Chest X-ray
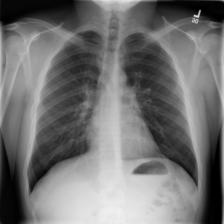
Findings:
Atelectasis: negative
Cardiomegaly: negative
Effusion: negative
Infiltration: negative
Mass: negative
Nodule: negative
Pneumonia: negative
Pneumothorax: negative
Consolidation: negative
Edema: negative
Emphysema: negative
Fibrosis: negative
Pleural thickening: negative
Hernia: negative